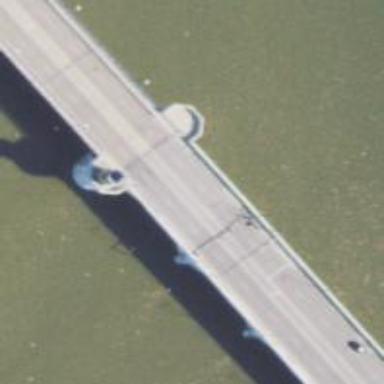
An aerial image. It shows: Footway bridge.